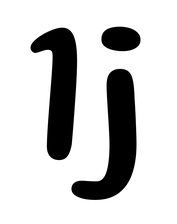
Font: Gluten_Regular